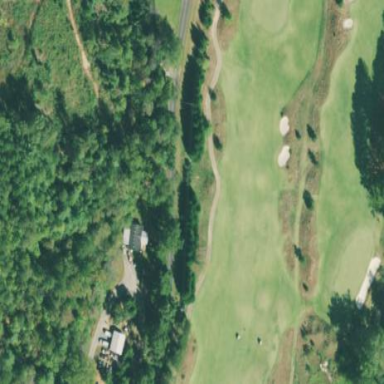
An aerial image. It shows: Grassy area designated as golf fairway.